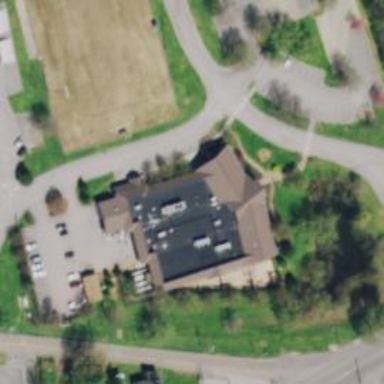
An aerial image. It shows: Animal shelter.